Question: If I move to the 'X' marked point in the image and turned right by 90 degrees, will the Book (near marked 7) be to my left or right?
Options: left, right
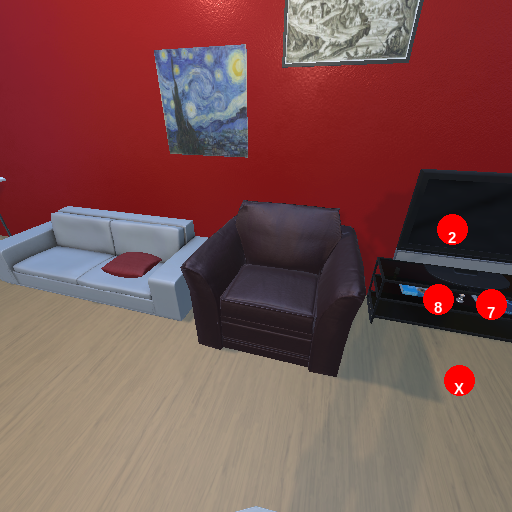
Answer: left